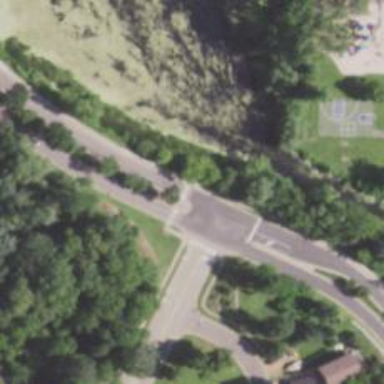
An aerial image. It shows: Marked crossing on cycleway road.